Interaction volume radius: 10 \u00c5
Interaction volume height: 20 \u00c5
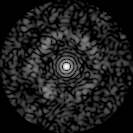
Disorder parameter: 0.738